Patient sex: M
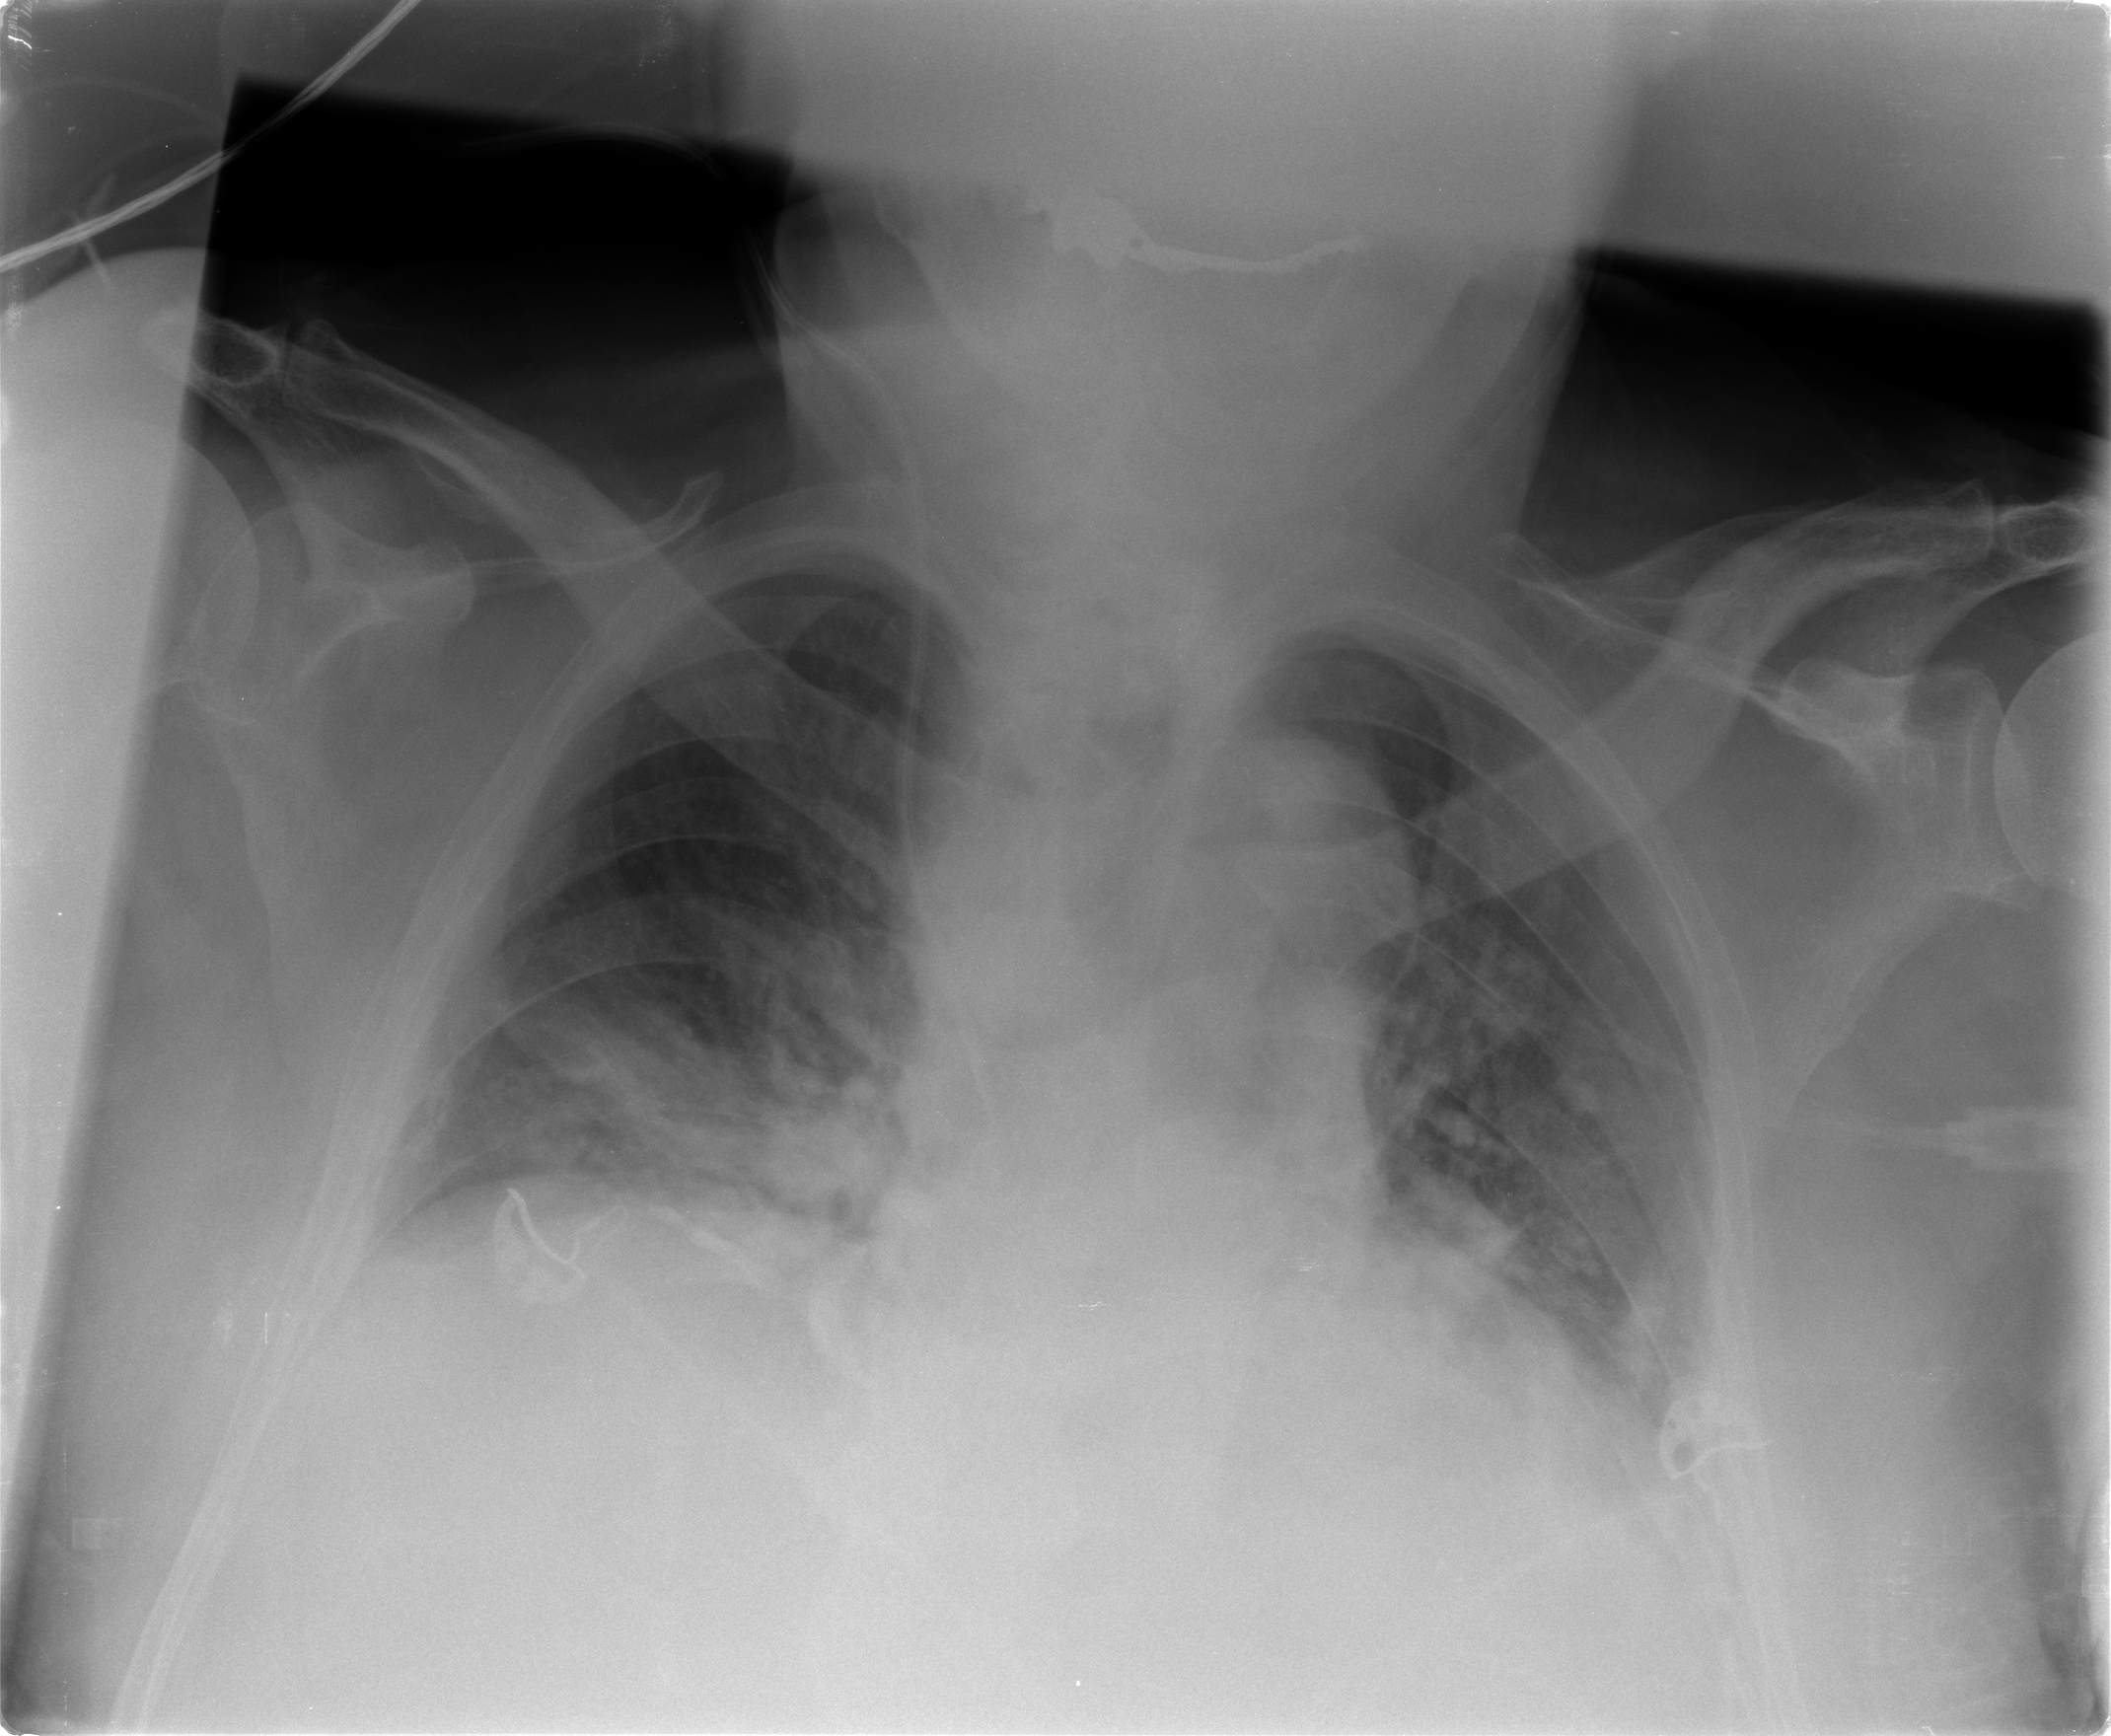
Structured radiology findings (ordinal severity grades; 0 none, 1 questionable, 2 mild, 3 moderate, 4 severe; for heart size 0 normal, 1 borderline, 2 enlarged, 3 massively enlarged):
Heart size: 1
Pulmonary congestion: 2
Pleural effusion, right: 0
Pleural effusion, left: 0
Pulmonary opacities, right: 2
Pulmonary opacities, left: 0
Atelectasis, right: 3
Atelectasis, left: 2